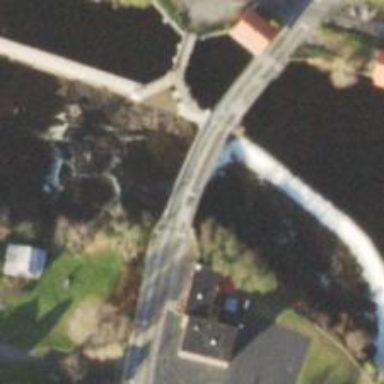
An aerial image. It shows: Residential road with bridge.